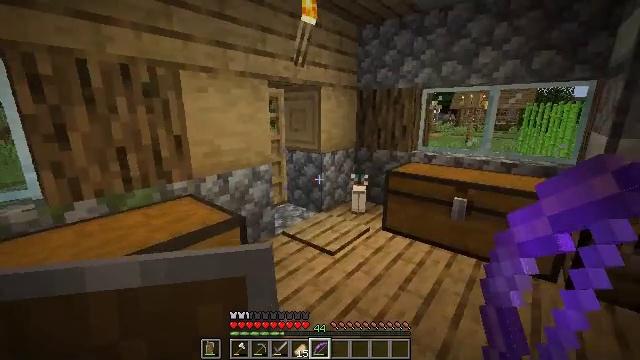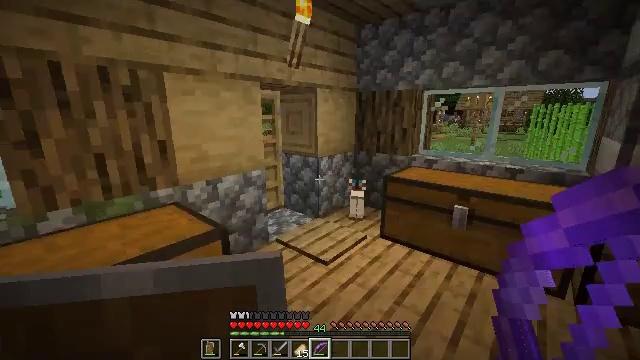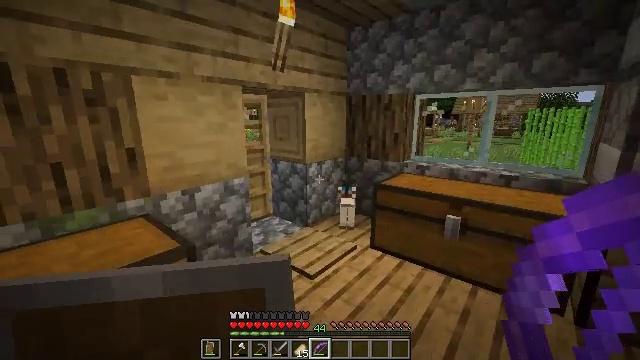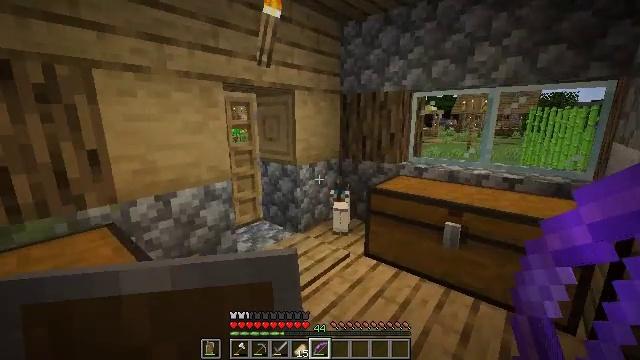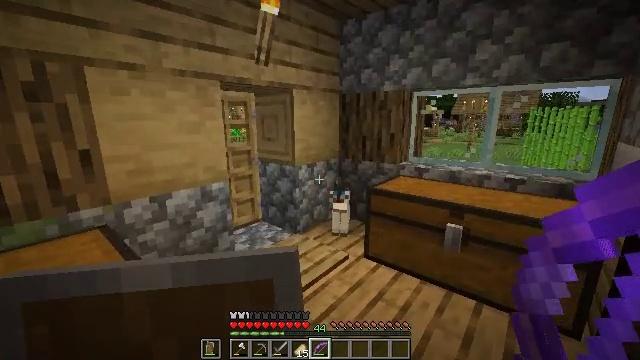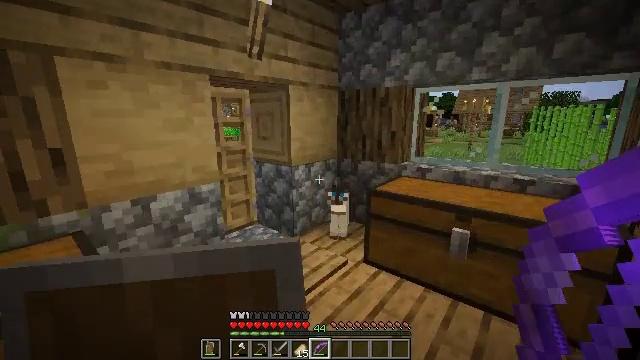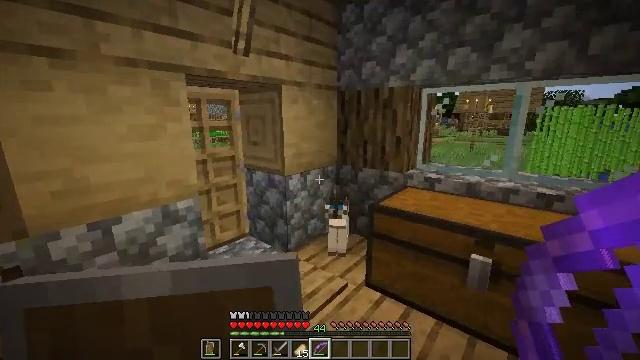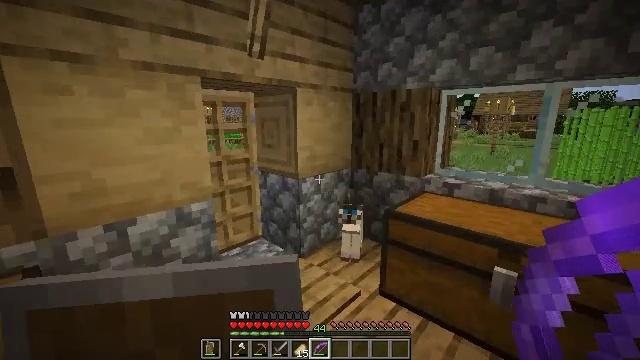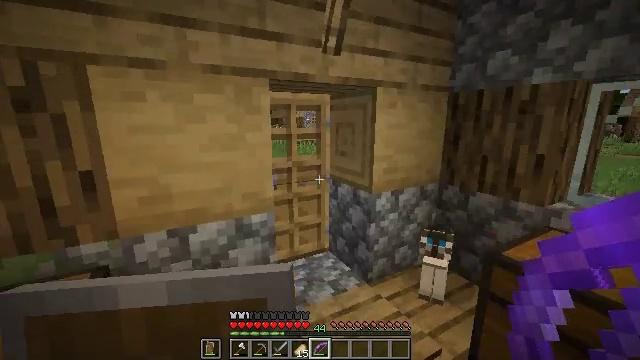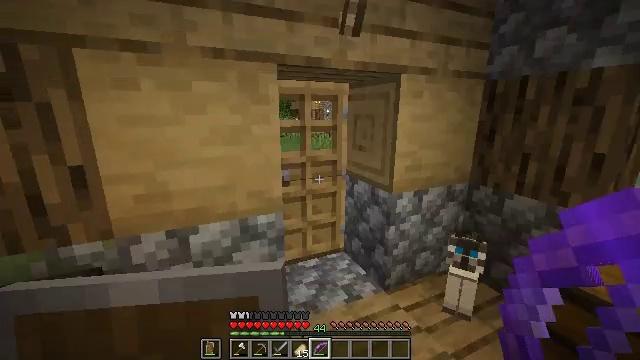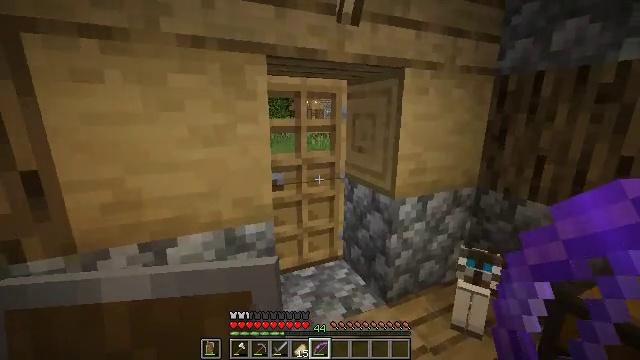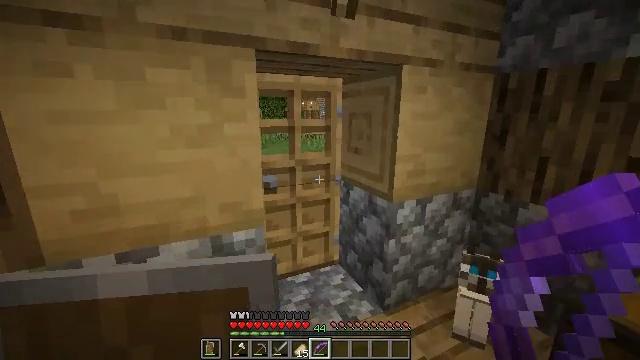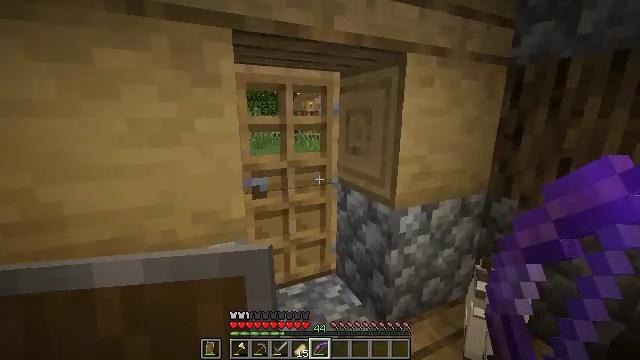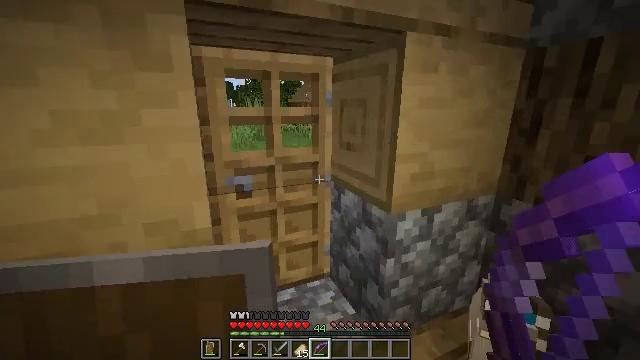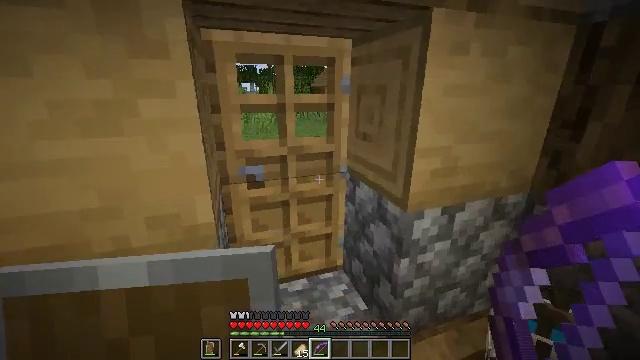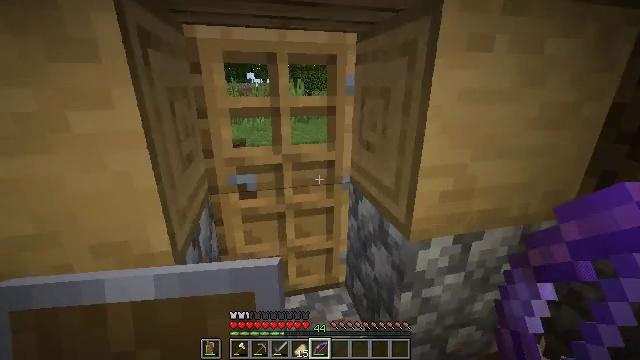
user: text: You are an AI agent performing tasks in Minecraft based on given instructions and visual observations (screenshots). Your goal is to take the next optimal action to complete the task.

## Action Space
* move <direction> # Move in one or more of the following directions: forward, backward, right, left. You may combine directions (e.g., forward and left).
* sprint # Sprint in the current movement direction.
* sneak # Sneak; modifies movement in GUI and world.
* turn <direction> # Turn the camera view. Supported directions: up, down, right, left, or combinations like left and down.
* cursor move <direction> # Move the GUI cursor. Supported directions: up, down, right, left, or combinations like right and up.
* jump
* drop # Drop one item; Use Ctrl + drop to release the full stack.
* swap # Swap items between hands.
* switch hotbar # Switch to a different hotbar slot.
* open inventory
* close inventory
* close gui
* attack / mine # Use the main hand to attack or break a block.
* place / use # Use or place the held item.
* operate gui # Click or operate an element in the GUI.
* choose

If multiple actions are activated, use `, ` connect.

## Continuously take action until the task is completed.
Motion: motion action
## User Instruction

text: Destroy the dangerous spawner.
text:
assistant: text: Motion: move forward and move right, turn left
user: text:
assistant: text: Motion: move forward and move right
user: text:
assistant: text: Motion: move forward
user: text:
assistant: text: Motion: move forward
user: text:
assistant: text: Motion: move forward
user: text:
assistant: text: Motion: move forward
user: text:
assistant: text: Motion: move forward, turn left
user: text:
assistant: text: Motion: move forward, turn left
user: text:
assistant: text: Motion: move forward, turn left and down
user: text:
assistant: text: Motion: move forward
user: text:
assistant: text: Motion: move forward
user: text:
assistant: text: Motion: move forward and move right
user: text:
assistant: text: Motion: move forward and move right, turn left and down
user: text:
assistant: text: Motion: move forward and move right, turn left and down
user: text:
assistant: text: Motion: move forward and move right, turn left
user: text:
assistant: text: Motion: move forward, turn left
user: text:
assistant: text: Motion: move forward, turn left
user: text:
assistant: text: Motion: move forward, turn left
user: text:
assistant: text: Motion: move forward, turn left
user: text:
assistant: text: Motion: move forward, turn left
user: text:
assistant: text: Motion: move forward, turn left
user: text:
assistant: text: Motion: move forward, turn left
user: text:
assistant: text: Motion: move forward, turn left
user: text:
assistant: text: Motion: move forward, turn left
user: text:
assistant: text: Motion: move forward, turn left
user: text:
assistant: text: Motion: move forward
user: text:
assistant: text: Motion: move forward
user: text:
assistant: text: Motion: move forward
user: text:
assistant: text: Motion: move forward
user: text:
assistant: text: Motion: move forward